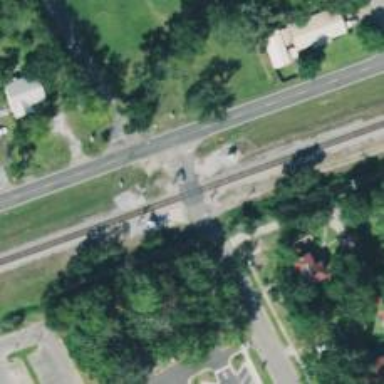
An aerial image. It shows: Level crossing along the railway.